Aerial crown-view tile of a tropical tree (Barro Colorado Island, Panama), acquired 20240918:
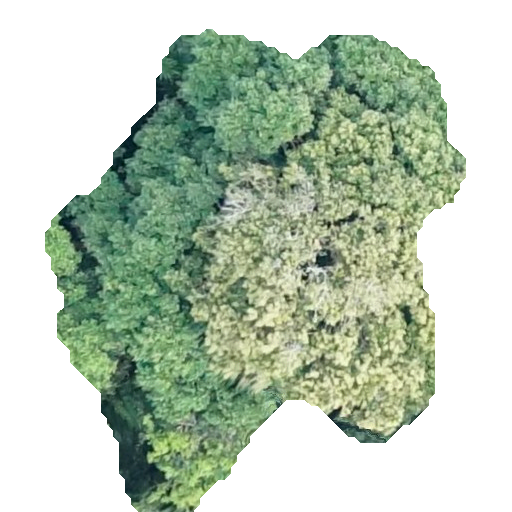
Species: Prioria copaifera
GBIF accepted scientific name: Prioria copaifera
Crown area: 215.881 m²